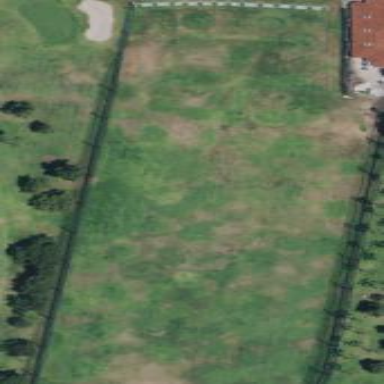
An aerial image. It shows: Golf driving range on grass land.